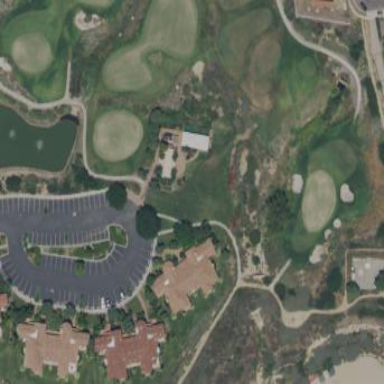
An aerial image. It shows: Rough grassy area used for golf.